Question: this is a tough one for me to search and it is easier to illustrate, this is what I want to achieve:

I have a list (the Y axis) each item in the list contains a list item property (X axis), I want a scrollbar on the content and to keep headers fixed. So far I have tried Items control vertically and the template for each row contains an items control for the horizontal, of course this does not give me static headers but I was going to hack that in with a dummy model or something.
Can anyone tell me what the best way to achieve this is with existing controls. The issue I am having is that it is both dynamic rows and columns.
Here is the current embedded xaml which doesn't achieve what I want:
'''
<ItemsControl ItemsSource="{Binding Path=Items}">
<ItemsControl.Template>
<ControlTemplate>
<ScrollViewer x:Name="ScrollViewer" Padding="{TemplateBinding Padding}">
<ItemsPresenter />
</ScrollViewer>
</ControlTemplate>
</ItemsControl.Template>
<ItemsControl.ItemTemplate>
<DataTemplate>
<StackPanel Orientation="Horizontal">
<TextBlock Text="{Binding Path=Description}"
Width="150" />
<ItemsControl ItemsSource="{Binding Path=Weeks}">
<ItemsControl.ItemsPanel>
<ItemsPanelTemplate>
<StackPanel Orientation="Horizontal"></StackPanel>
</ItemsPanelTemplate>
</ItemsControl.ItemsPanel>
<ItemsControl.ItemTemplate>
<DataTemplate>
<CheckBox Width="30" IsChecked="{Binding Path=IsSelected}"></CheckBox>
</DataTemplate>
</ItemsControl.ItemTemplate>
</ItemsControl>
</StackPanel>
</DataTemplate>
</ItemsControl.ItemTemplate>
</ItemsControl>
'''
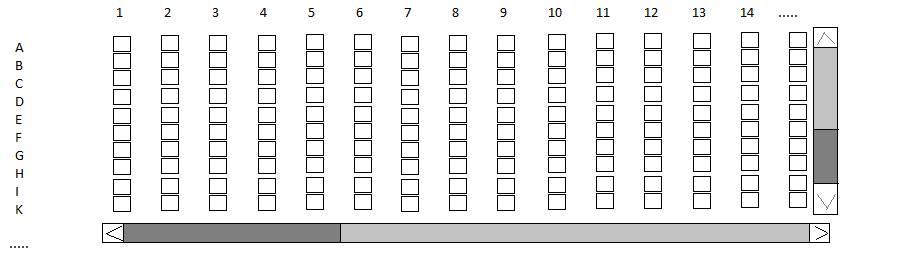
Answer: I attempted a simple solution for you, here is a sample
'''
<DataGrid FrozenColumnCount="1"
HorizontalGridLinesBrush="{x:Null}"
VerticalGridLinesBrush="{x:Null}"
RowHeaderWidth="0">
<DataGrid.ColumnHeaderStyle>
<Style TargetType="DataGridColumnHeader">
<Setter Property="Background"
Value="White" />
</Style>
</DataGrid.ColumnHeaderStyle>
<DataGrid.Columns>
<DataGridTextColumn IsReadOnly="True"
Binding="{Binding}" />
<DataGridCheckBoxColumn Header="1" />
<DataGridCheckBoxColumn Header="2" />
<DataGridCheckBoxColumn Header="3" />
<DataGridCheckBoxColumn Header="4" />
<DataGridCheckBoxColumn Header="5" />
<DataGridCheckBoxColumn Header="6" />
<DataGridCheckBoxColumn Header="7" />
<DataGridCheckBoxColumn Header="8" />
<DataGridCheckBoxColumn Header="9" />
<DataGridCheckBoxColumn Header="10" />
<DataGridCheckBoxColumn Header="11" />
<DataGridCheckBoxColumn Header="12" />
<DataGridCheckBoxColumn Header="13" />
<DataGridCheckBoxColumn Header="14" />
<DataGridCheckBoxColumn Header="15" />
<DataGridCheckBoxColumn Header="16" />
<DataGridCheckBoxColumn Header="17" />
<DataGridCheckBoxColumn Header="18" />
<DataGridCheckBoxColumn Header="19" />
<DataGridCheckBoxColumn Header="20" />
</DataGrid.Columns>
<sys:String>A</sys:String>
<sys:String>B</sys:String>
<sys:String>C</sys:String>
<sys:String>D</sys:String>
<sys:String>E</sys:String>
<sys:String>F</sys:String>
<sys:String>G</sys:String>
<sys:String>H</sys:String>
<sys:String>I</sys:String>
<sys:String>J</sys:String>
<sys:String>K</sys:String>
<sys:String>AA</sys:String>
<sys:String>AB</sys:String>
<sys:String>AC</sys:String>
<sys:String>AD</sys:String>
<sys:String>AE</sys:String>
<sys:String>AF</sys:String>
<sys:String>AG</sys:String>
<sys:String>AH</sys:String>
<sys:String>AI</sys:String>
<sys:String>AJ</sys:String>
<sys:String>AK</sys:String>
</DataGrid>
'''
result

if you are ok with a regular datagrid mark on the left top corner here is a solution without frozen columns
'''
<DataGrid HorizontalGridLinesBrush="{x:Null}"
VerticalGridLinesBrush="{x:Null}">
<DataGrid.ColumnHeaderStyle>
<Style TargetType="DataGridColumnHeader">
<Setter Property="Background"
Value="White" />
</Style>
</DataGrid.ColumnHeaderStyle>
<DataGrid.RowHeaderStyle>
<Style TargetType="DataGridRowHeader">
<Setter Property="Background"
Value="White" />
<Setter Property="Content"
Value="{Binding}" />
</Style>
</DataGrid.RowHeaderStyle>
<DataGrid.Columns>
<DataGridCheckBoxColumn Header="1" />
<DataGridCheckBoxColumn Header="2" />
<DataGridCheckBoxColumn Header="3" />
<DataGridCheckBoxColumn Header="4" />
<DataGridCheckBoxColumn Header="5" />
<DataGridCheckBoxColumn Header="6" />
<DataGridCheckBoxColumn Header="7" />
<DataGridCheckBoxColumn Header="8" />
<DataGridCheckBoxColumn Header="9" />
<DataGridCheckBoxColumn Header="10" />
<DataGridCheckBoxColumn Header="11" />
<DataGridCheckBoxColumn Header="12" />
<DataGridCheckBoxColumn Header="13" />
<DataGridCheckBoxColumn Header="14" />
<DataGridCheckBoxColumn Header="15" />
<DataGridCheckBoxColumn Header="16" />
<DataGridCheckBoxColumn Header="17" />
<DataGridCheckBoxColumn Header="18" />
<DataGridCheckBoxColumn Header="19" />
<DataGridCheckBoxColumn Header="20" />
</DataGrid.Columns>
<sys:String>A</sys:String>
<sys:String>B</sys:String>
<sys:String>C</sys:String>
<sys:String>D</sys:String>
<sys:String>E</sys:String>
<sys:String>F</sys:String>
<sys:String>G</sys:String>
<sys:String>H</sys:String>
<sys:String>I</sys:String>
<sys:String>J</sys:String>
<sys:String>K</sys:String>
<sys:String>AA</sys:String>
<sys:String>AB</sys:String>
<sys:String>AC</sys:String>
<sys:String>AD</sys:String>
<sys:String>AE</sys:String>
<sys:String>AF</sys:String>
<sys:String>AG</sys:String>
<sys:String>AH</sys:String>
<sys:String>AI</sys:String>
<sys:String>AJ</sys:String>
<sys:String>AK</sys:String>
</DataGrid>
'''